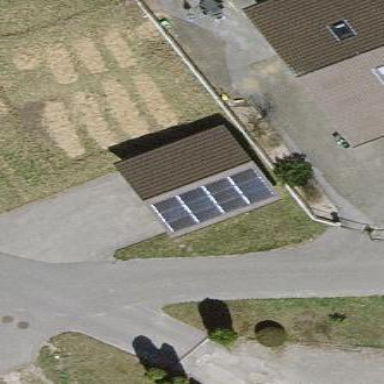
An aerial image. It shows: Garage.